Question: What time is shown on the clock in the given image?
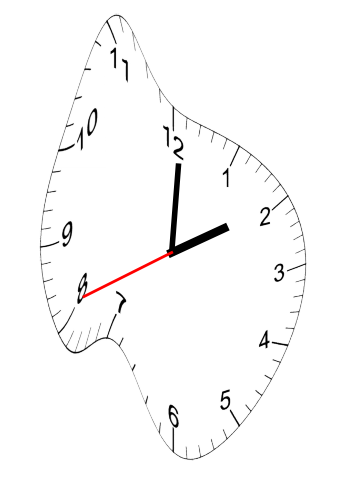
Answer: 02:00:41